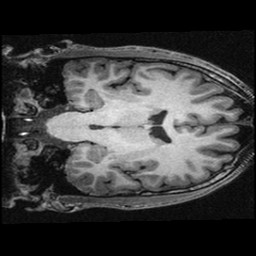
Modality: T1w
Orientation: coronal
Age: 21
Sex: male